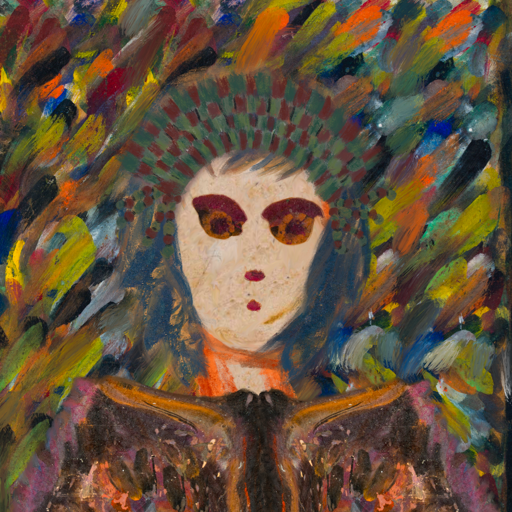
Background: An_Impression, Head And Neck Front: Rupkatha, Face Front: Doll, Bust: Gypsy_Queen, Hair Front: InTheSun, Head Accessory: After_Raid_Crown, Second Necklace: Blank, Necklace: Blank, Baby: Blank